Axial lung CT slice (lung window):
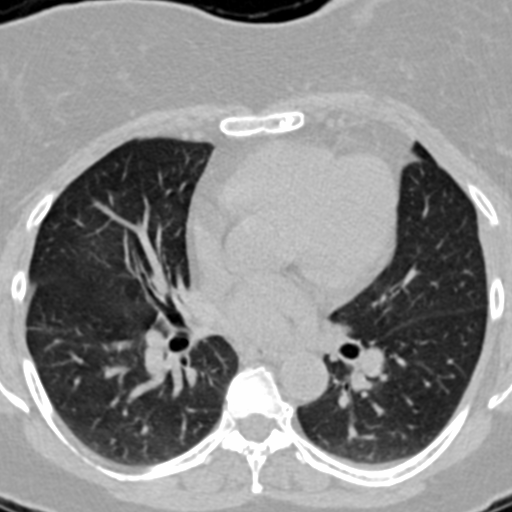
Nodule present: no